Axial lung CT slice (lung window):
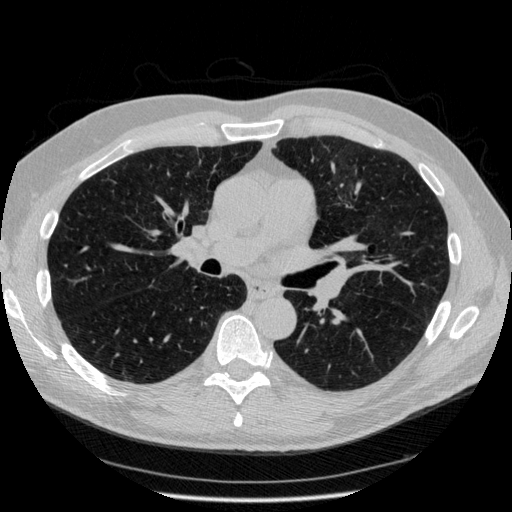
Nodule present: no